Question: I am trying to detect a collision between 2 rectangles and so I am using a rectangle intersection method to determine where the collision is happening.

'''
if (weakRect.y < strongRect.y)
{
weakRect.y -= overlapRect.height; << Does nothing
vSpeed = 0; << Changes int value
}
'''
This line of code doesn't seem to do anything at all when I run through it, I've tried removing it and adding other stuff but it does not seem to work although other things inside the if statement work.
'''
function rectBlock(strongRect1:MovieClip, weakRect1:MovieClip){
var strongRect:Rectangle = new Rectangle;
var weakRect:Rectangle = new Rectangle;
strongRect = strongRect1.getBounds(stage);
weakRect = weakRect1.getBounds(stage);
var overlapRect:Rectangle = strongRect.intersection(weakRect);
trace (overlapRect)
if (overlapRect.width > overlapRect.height)
{
if (weakRect.y < strongRect.y)
{
weakRect.y -= overlapRect.height;
vSpeed = 0;
}
else if (weakRect.y > strongRect.y)
{
weakRect.y += overlapRect.height;
vSpeed = 0;
}
}
if (overlapRect.width < overlapRect.height)
{
if (weakRect.x < strongRect.x)
{
weakRect.x -= overlapRect.width;
hSpeed = 0;
}
else if (weakRect.x < strongRect.x)
{
weakRect.x += overlapRect.width;
hSpeed = 0;
}
}
'''
Even when tracing a "yes" under the if statements it prints it when I am in a collision it just does not move weakRect back out of the collision.
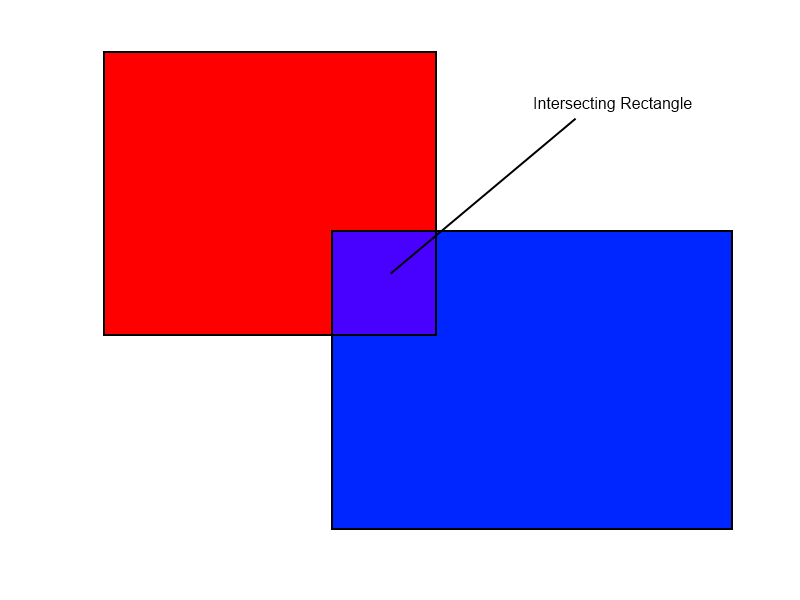
Answer: You need to change position of weakRect1(movieclip) not weakRect(rectangle)
'''
weakRect1.y -= overlapRect.height; //<=>weakRect.y -= overlapRect.height;
...
weakRect1.y += overlapRect.height; //<=>weakRect.y += overlapRect.height;
...
weakRect1.x -= overlapRect.width; //<=>weakRect.x -= overlapRect.width;
...
weakRect1.x += overlapRect.width; //<=>weakRect.x += overlapRect.width;
'''